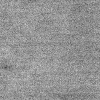
Atmospheric dust classification: dusty